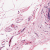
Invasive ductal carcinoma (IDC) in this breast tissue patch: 0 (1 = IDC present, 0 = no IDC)